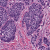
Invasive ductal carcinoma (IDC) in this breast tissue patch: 1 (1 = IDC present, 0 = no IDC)